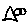
Label: triangle